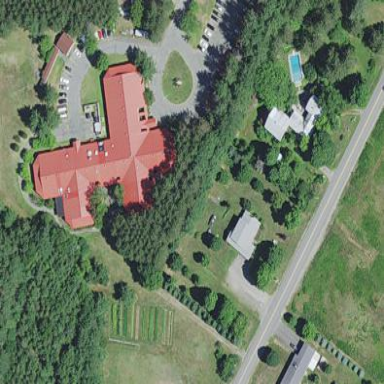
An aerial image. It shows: Nursing home building.